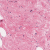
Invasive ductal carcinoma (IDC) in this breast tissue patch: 0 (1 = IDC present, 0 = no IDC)